You are looking at the raw vibration waveform of a rotating shaft. Determine the machine's mechanical condition. Answer with exactly one of: normal, misalignment, unbalance, looseness.
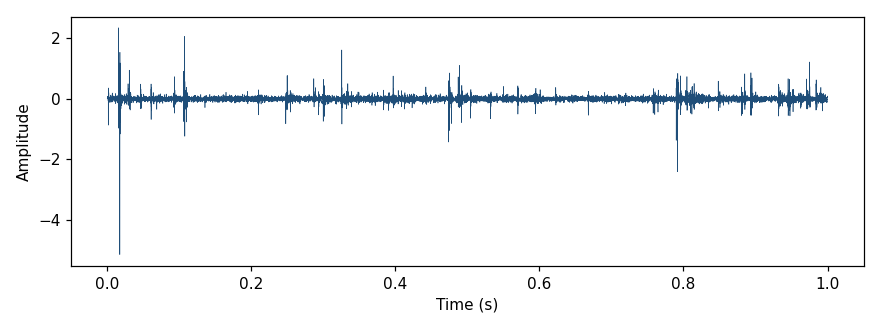
Answer: normal